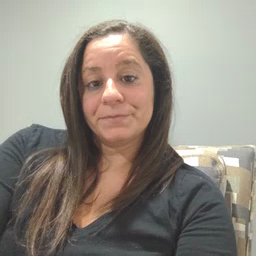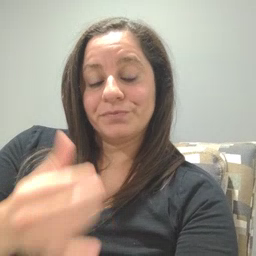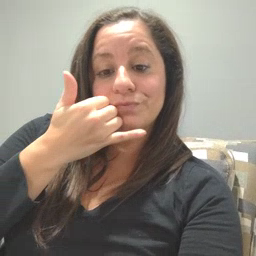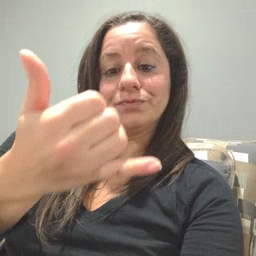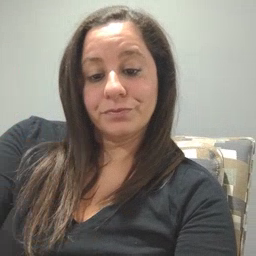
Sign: callonphone